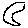
Label: moon